Here is the raw acceleration-versus-time signal recorded on a bearing housing. Based on the visible evidence, which condition applies: normal, inner_race, outer_race, ball?
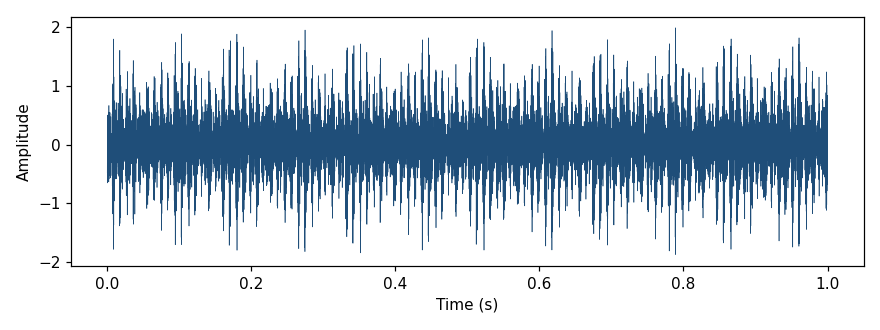
Answer: outer_race